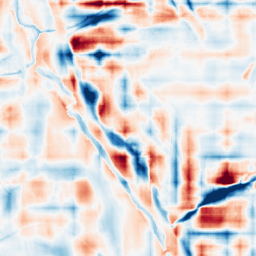
Category: wavelet
Decomposition family: wavelet_reverse_biorthogonal
Decomposition parameters: wavelet: rbio2.4
level: 5
Upsampling method: sinc_blackman
Upsampling parameters: scale: 2
kernel_size: 16
Upsampling scale: 2